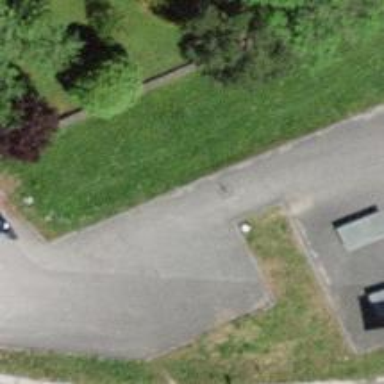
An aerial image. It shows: Bollard barrier.